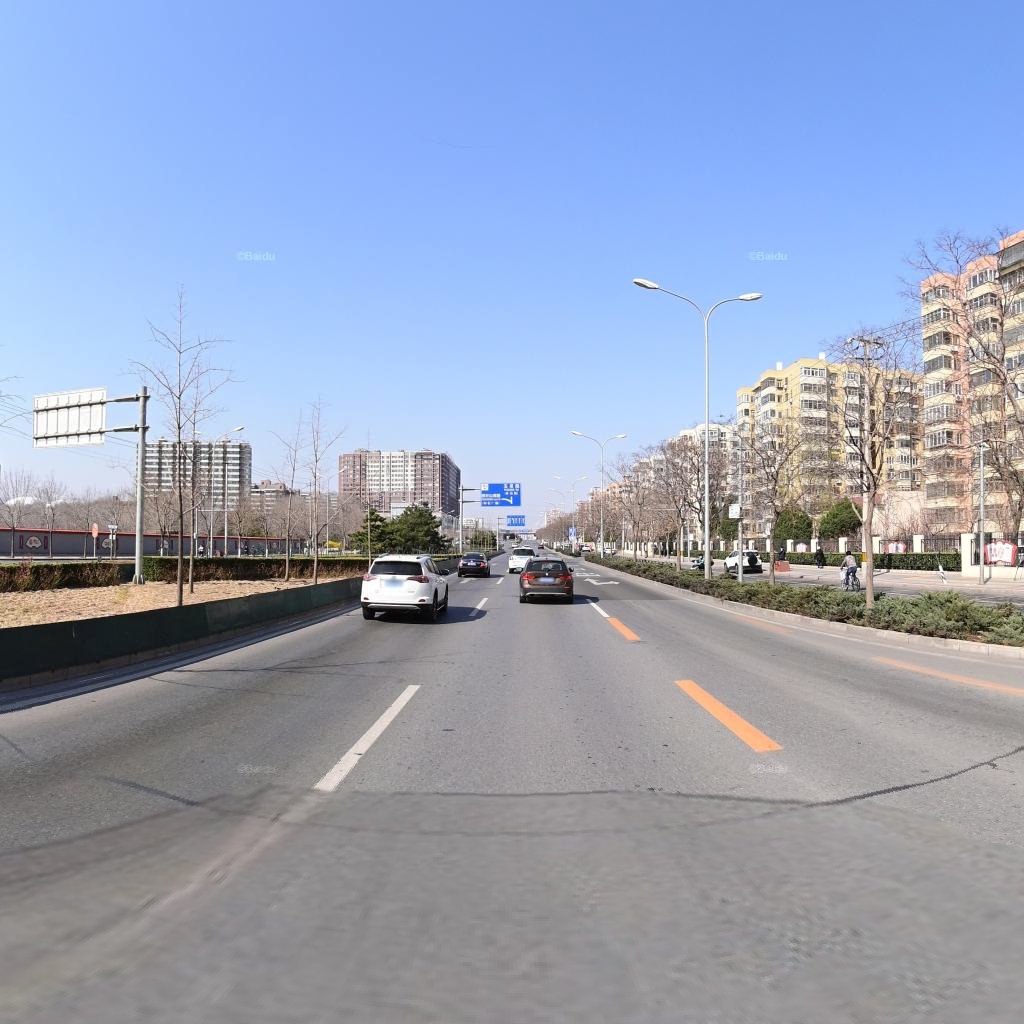
Region: Haidian
Road damage annotations: transverse patch, transverse patch, transverse patch